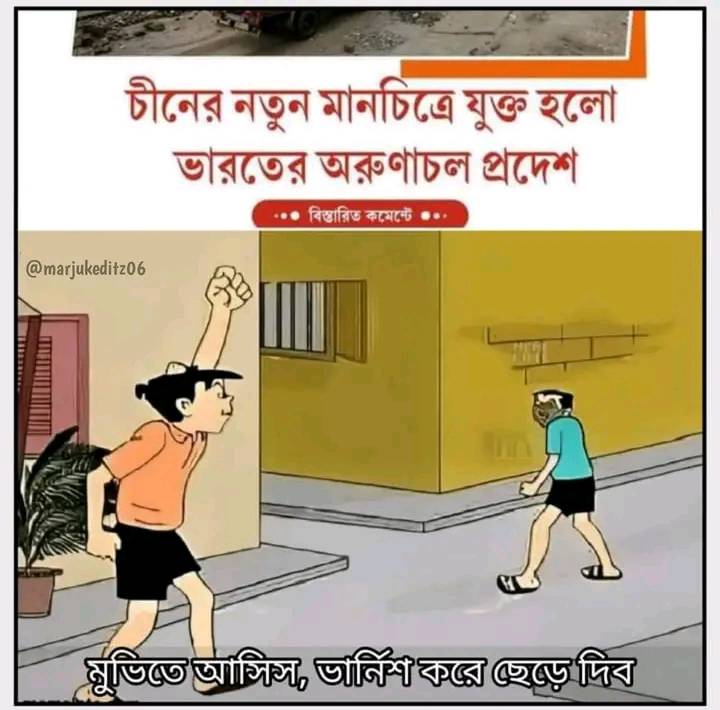
Text: চীনের নতুন মানচিত্রে যুক্ত হলো ভারতের অরুণাচল প্রদেশ মুভিতে আসিস ভার্নিশ করে ছেড়ে দিব
Label: Hate
Hate category: Political
Targeted group: Organization